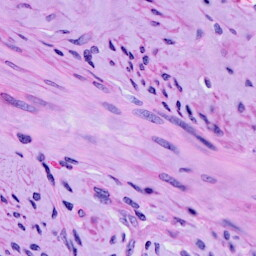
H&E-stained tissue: Cervix